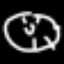
Label: clock